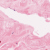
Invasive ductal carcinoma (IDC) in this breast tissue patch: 0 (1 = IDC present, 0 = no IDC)